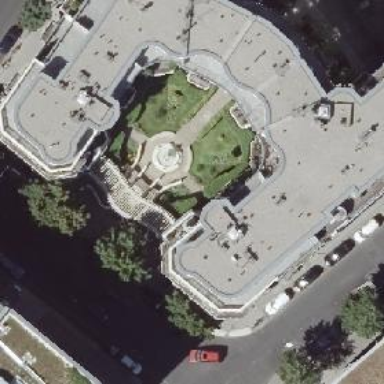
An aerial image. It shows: Beautiful fountain.